Question: I have the following problem:

The code generating this comes from a bootstrap template, it looks like this:
'''
@model LoginOrRegisterViewModel
@{
ViewBag.Title = "Registreer je vandaag bij de Zaaikalender";
}
<!-- Fixed main screen -->
<div id="login" class="bg imglogin">
<!-- Signup box inspired by http://bootsnipp.com/snippets/featured/login-amp-signup-forms-in-panel -->
<div id="signupbox" style="padding: 3.5%; font-size: 12px;" class="mainbox span12">
<div class="panel panel-info">
<div class="panel-heading">
<div style="float:right; font-size: 85%; position: relative; top:-10px">
<a id="signinlink" href="Login">Inloggen</a>
</div>
</div>
<div class="panel-body">
@using (Html.BeginForm("Register", "Account", new { ReturnUrl = ViewBag.ReturnUrl }, FormMethod.Post, new { @class="form-horizontal", @role="form"}))
{
@Html.AntiForgeryToken()
<div class="form-group">
@Html.ValidationSummary()
</div>
<div class="form-group">
<div class="col-md-3" style="color: black;">
@Html.LabelFor(vm => vm.Register.FullName)
</div>
<div class="col-md-9">
@Html.TextBoxFor(vm => vm.Register.FullName, new { @class = "form-control", @placeholder = "Volledige naam", @AutoComplete ="off" } )
</div>
</div>
<div class="form-group">
<div class="col-md-3" style="color: black;">
@Html.LabelFor(vm => vm.Register.UserName)
</div>
<div class="col-md-9">
@Html.TextBoxFor(vm => vm.Register.UserName, new { @class = "form-control", @placeholder = "Gebruikersnaam", @Autocomplete = "off" } )
</div>
</div>
<div class="form-group">
<div class="col-md-3" style="color: black;">
@Html.LabelFor(vm => vm.Register.Email)
</div>
<div class="col-md-9">
@Html.TextBoxFor(vm => vm.Register.Email, new { @class = "form-control", @placeholder = "E-mail ", @AutoComplete ="off"})
</div>
</div>
<div class="form-group">
<div class="col-md-3" style="color: black;">
@Html.LabelFor(vm => vm.Register.Password)
</div>
<div class="col-md-9">
@Html.PasswordFor(vm => vm.Register.Password, new { @class = "form-control", @placeholder = "Wachtwoord", @AutoComplete ="off"})
</div>
</div>
<div class="form-group">
<!-- Button -->
<div class="col-md-offset-3 col-md-9">
<button type="submit" class="btn btn-info"><i class="icon-hand-right"></i> &nbsp Registreer</button>
</div>
</div>
}
</div><!-- End panel body -->
</div><!-- End panel -->
</div><!-- End signup box -->
</div><!-- End main login div -->
'''
The '@Html.ValidationSummary()' above is the text. The spacing is in the form-group class, but other objects don't have it so I suspect it is something in the CSS of the validation summary. Does anyone know what?
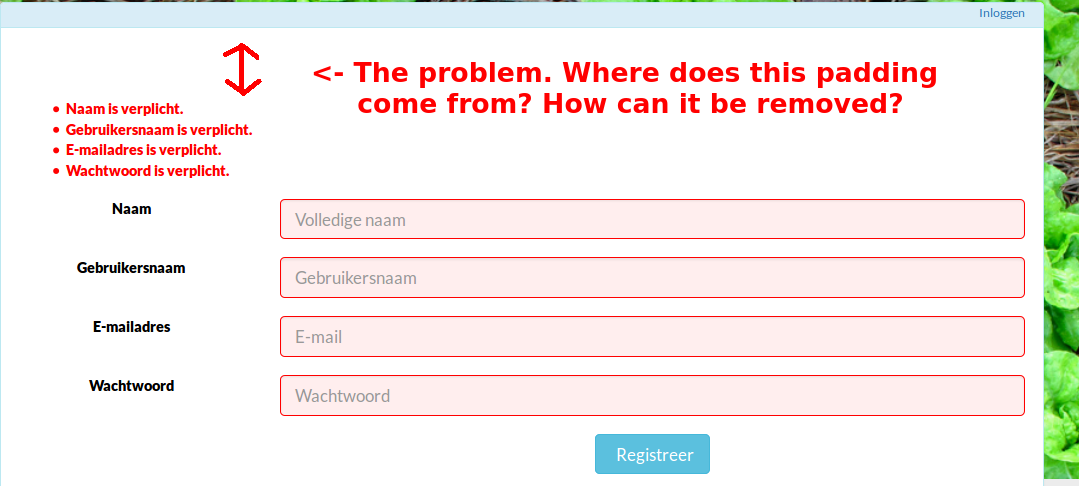
Answer: Remove the margin from '<ul>' element of error wrapper.
Fiddle: <URL>
Just add this to your style.css:
'''
.validation-summary-errors ul {
margin-top: 0;
}
'''